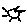
Label: sun